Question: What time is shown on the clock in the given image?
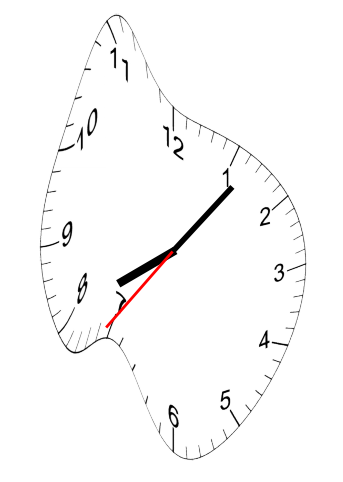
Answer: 08:06:36